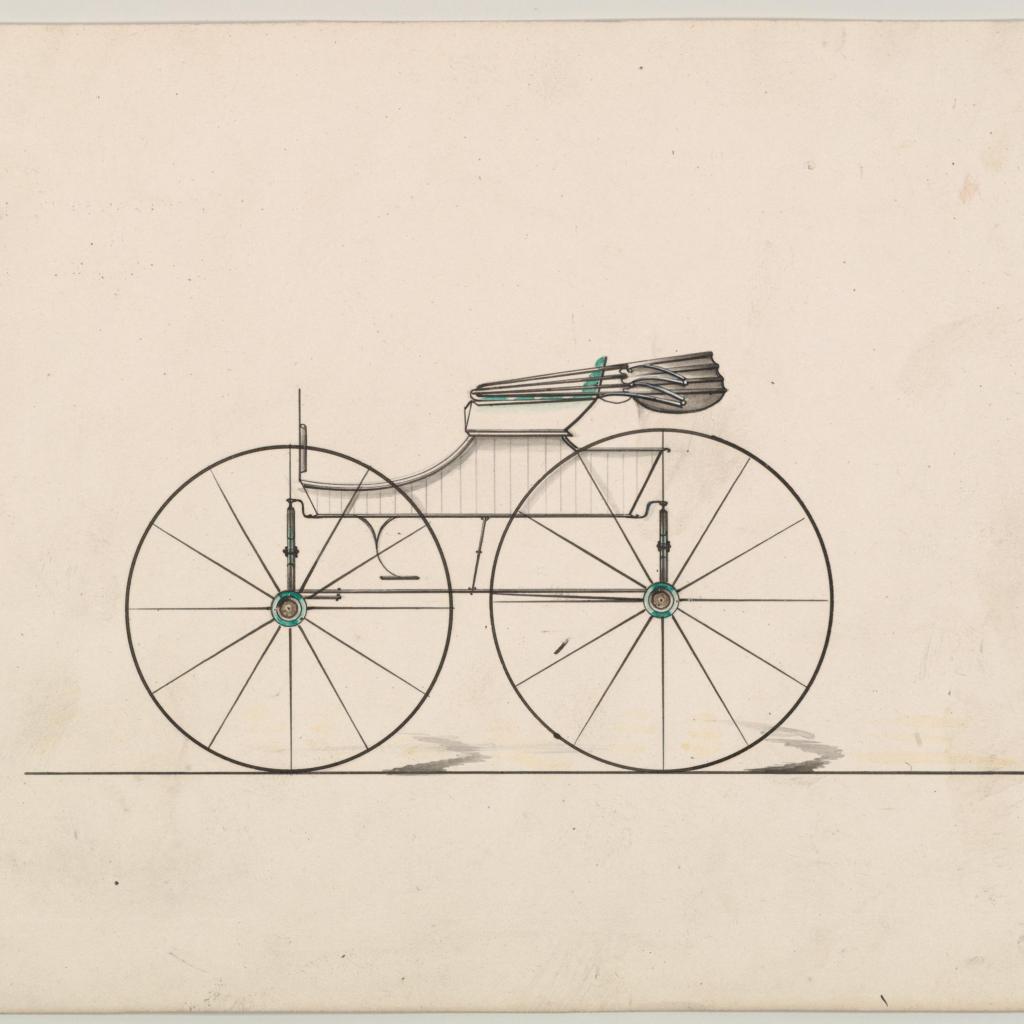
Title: Design for Wagon, no. 994c
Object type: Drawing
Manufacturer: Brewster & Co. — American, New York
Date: ca. 1870
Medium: Pen and black ink watercolor and gouache
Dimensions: sheet: 6 x 9 1/8 in. (15.2 x 23.2 cm)
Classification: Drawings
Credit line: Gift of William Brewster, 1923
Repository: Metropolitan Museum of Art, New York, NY